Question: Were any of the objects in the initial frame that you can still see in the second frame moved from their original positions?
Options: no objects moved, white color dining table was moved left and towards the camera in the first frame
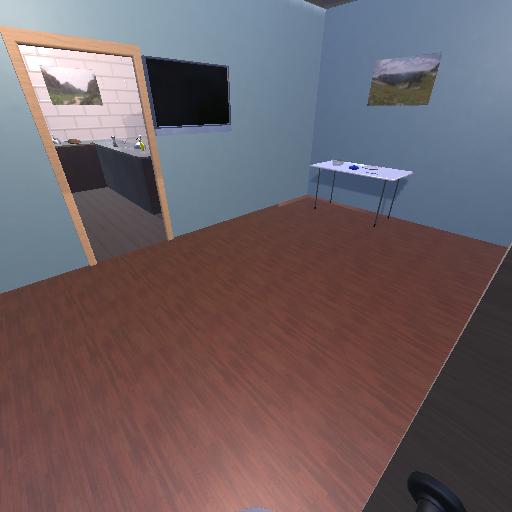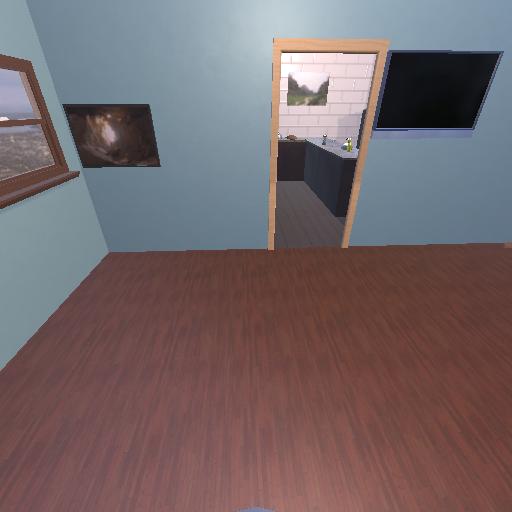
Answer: no objects moved